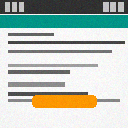
Screen state: on